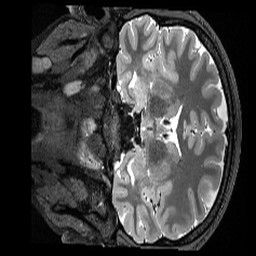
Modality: T2w
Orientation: coronal
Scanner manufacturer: siemens
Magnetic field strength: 3 T
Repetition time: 3.2 s
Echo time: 0.563 s